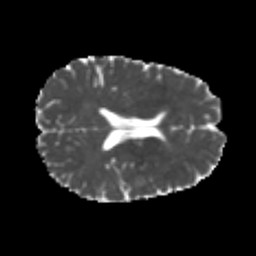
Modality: MD
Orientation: axial
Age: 20
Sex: male
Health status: healthy
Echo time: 0.074 s